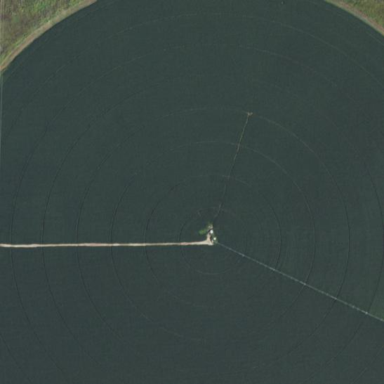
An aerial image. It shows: Farmland with pivot irrigation system.